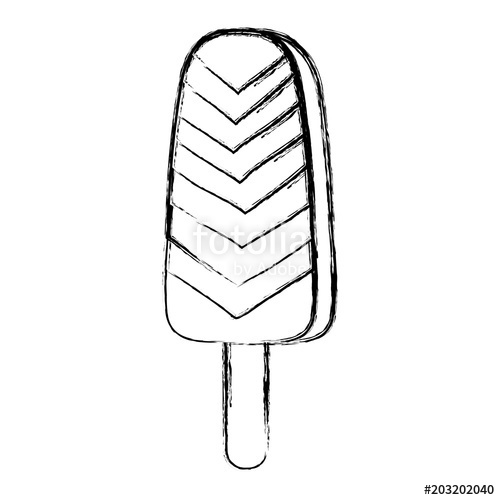
Label: ice lolly, lolly, lollipop, popsicle